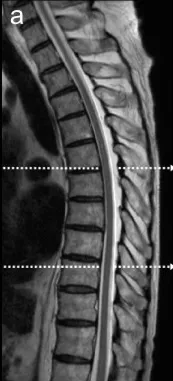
Thoracic magnetic resonance imaging (MRI). T2-weighted thoracic MRI showed abnormal high signals in the spinal cord (A-C).
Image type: radiology (mri)